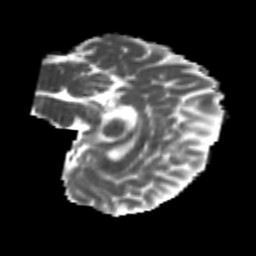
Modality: MD
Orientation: sagittal
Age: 26
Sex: female
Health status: healthy
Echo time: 0.074 s